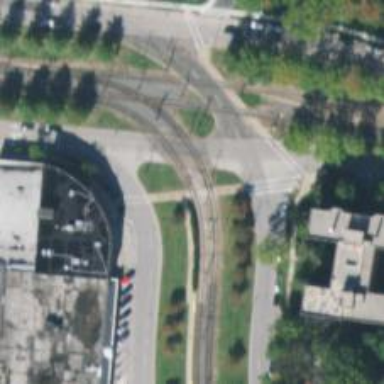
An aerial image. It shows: Railway crossing.